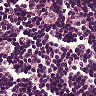
Metastatic tissue present: no